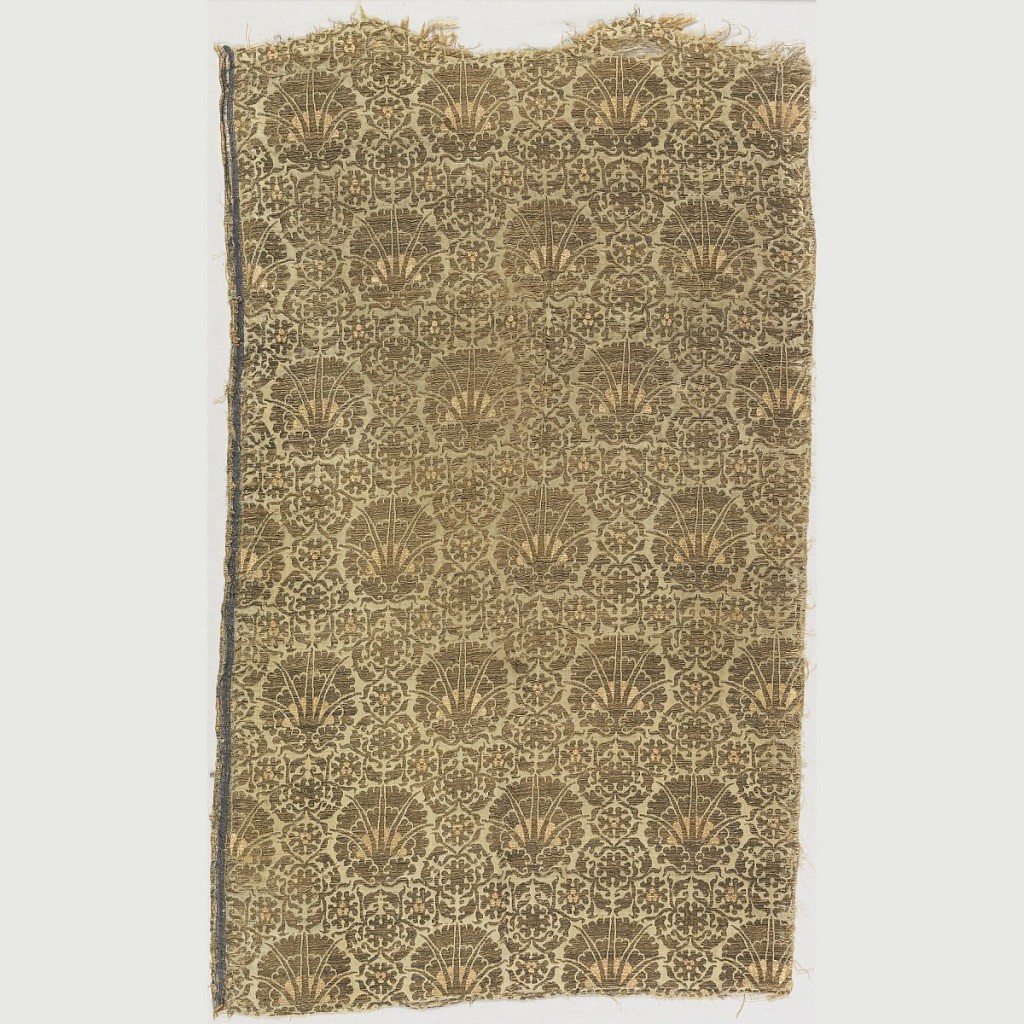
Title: Textile
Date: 14th–17th century
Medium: silk, metal-wrapped linen Technique: 4&1 satin with supplementary wefts
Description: Spiked palmettes in horizontal rows. One selvage.